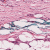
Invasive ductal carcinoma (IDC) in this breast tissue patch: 1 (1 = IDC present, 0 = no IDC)